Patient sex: M
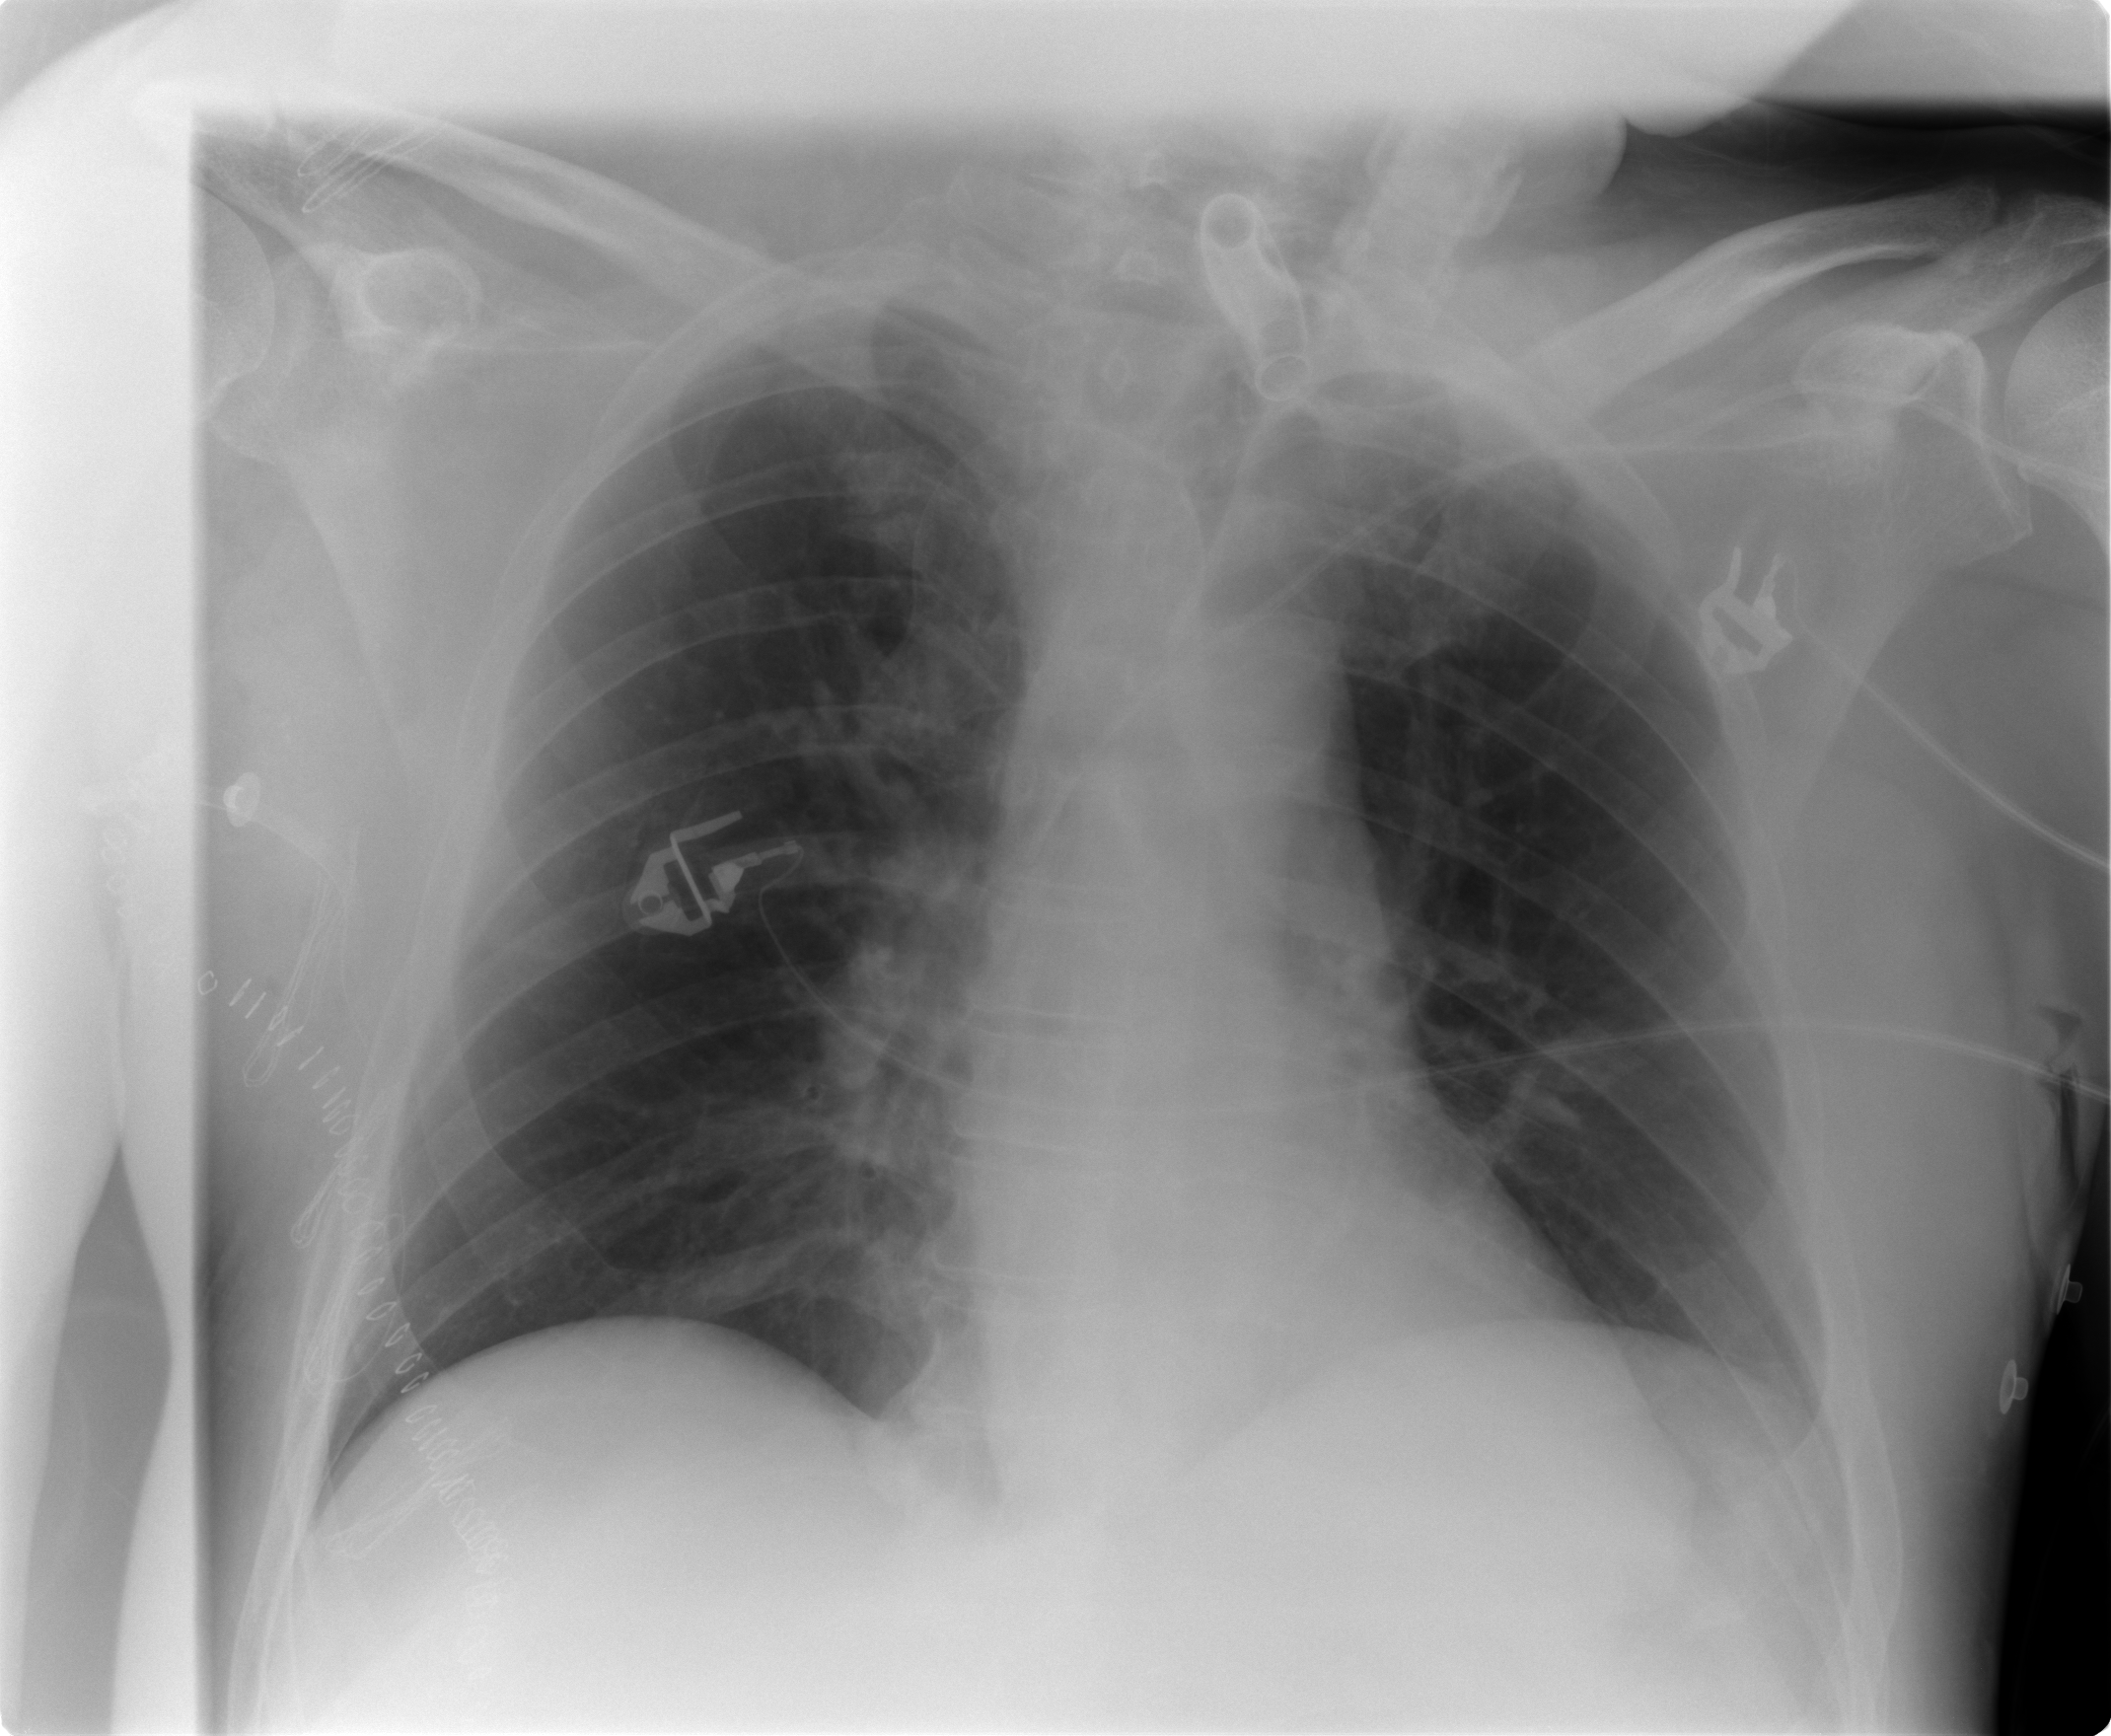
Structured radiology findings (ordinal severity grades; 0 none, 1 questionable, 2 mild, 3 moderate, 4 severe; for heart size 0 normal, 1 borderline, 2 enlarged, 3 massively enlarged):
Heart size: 0
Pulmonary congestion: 1
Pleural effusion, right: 0
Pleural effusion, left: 0
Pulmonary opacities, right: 0
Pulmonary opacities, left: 0
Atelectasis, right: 1
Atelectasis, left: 0